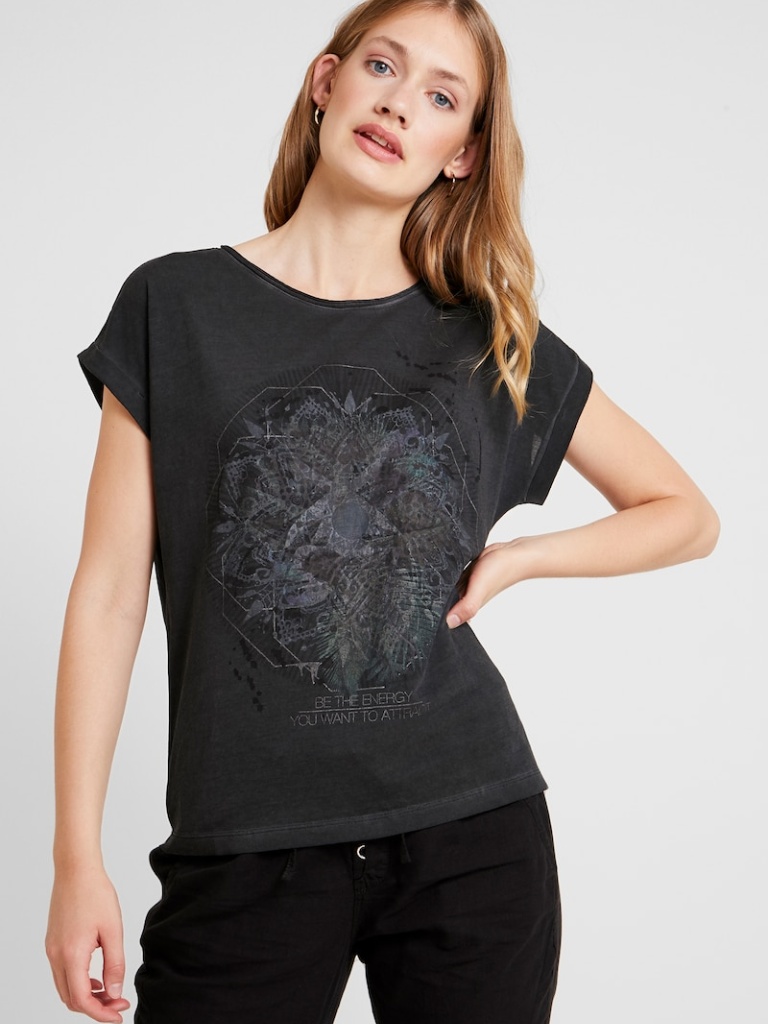
cotton relaxed short sleeve waist length Untucked crew t-shirt